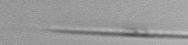
Label: pennate_Pseudo-nitzschia